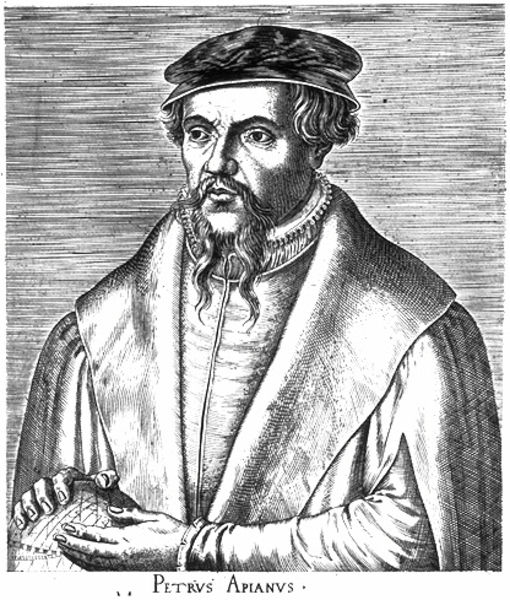
Titel: Bildnis des Petrus Apianus
Künstler: Philipp Galle
Institution: (Seriendruck)
Schlagwörter: hand, kopf, mann, schatten, umhang, finger, frisur, grau, haar, hintergrund, hut, hüte, kopfbedeckungen, licht, mund, nase, ohr, profil, schwarz, stirn, weiss, zeichnung, blick, ball, alt, bart, kappe, mütze, mützen, schnurrbart, arm, arme, augen, falten, gesicht, halten, kragen, bildnis, halskrause, hände, portrait, porträt, gewand, haare, mantel, augenbrauen, kinn, knopf, lippen, locken, schulter, traurig, kopfbedeckung, schrift, wangen, leere, grafik, graphik, schnauz, ernst, brauen, glanz, pupillen, revers, weste, name, linie, druck, druckgraphik, druckgrafik, schraffur, radierung, stich, titel, dreiviertel, beschriftung, kugel, krause, buchdruck, halbprofil, fingernägel, mittelalter, wams, priester, forscher, luther, gelehrter, dürer, entdecker, kupferstich, globus, ernsthaft, welt, petrus, bezeichnung, verschattet, weltkugel, latein, lateinisch, peter, faltn, erdball, peter apian, nae, leerer blick, petrus apianus, apianus, driuck, halbbildnis, halbprofiel, apian, 'apianus